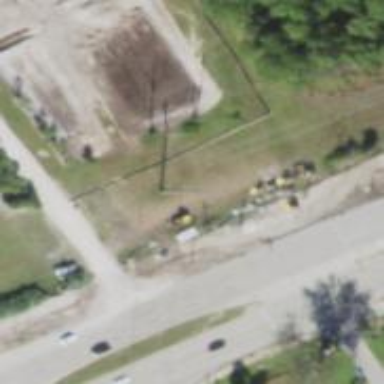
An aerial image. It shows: Power pole.